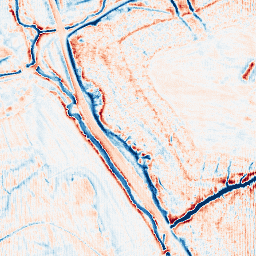
Category: edge_preserving
Decomposition family: anisotropic_diffusion
Decomposition parameters: iterations: 20
kappa: 30
gamma: 0.2
Upsampling method: fft_zeropad
Upsampling parameters: scale: 8
Upsampling scale: 8